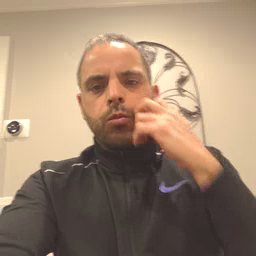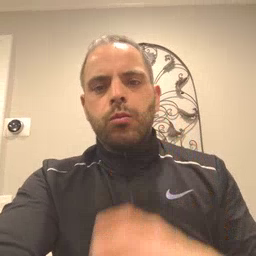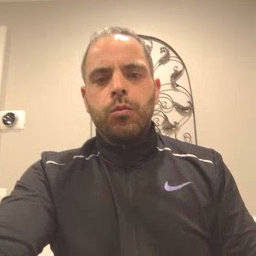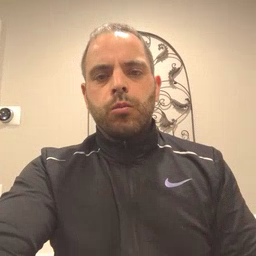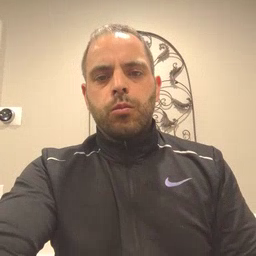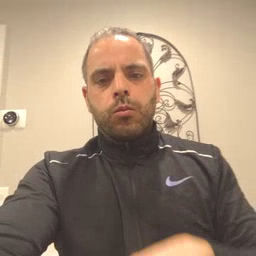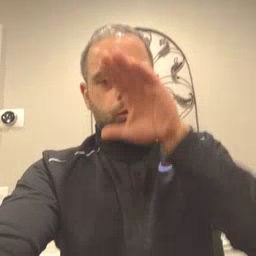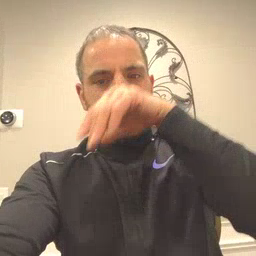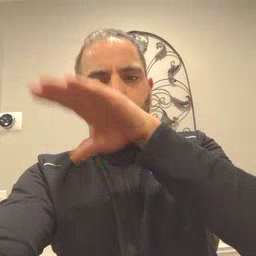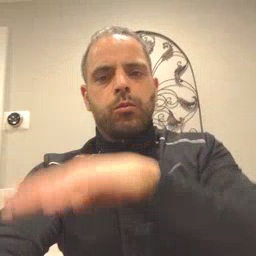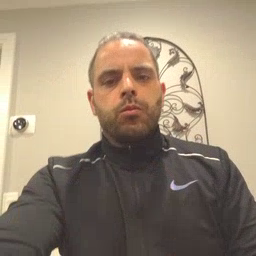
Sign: elephant